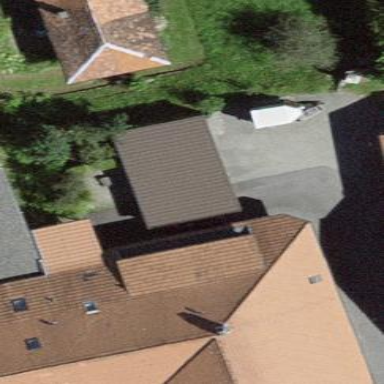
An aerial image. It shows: Roof as part of building.